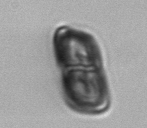
Label: Ephemera